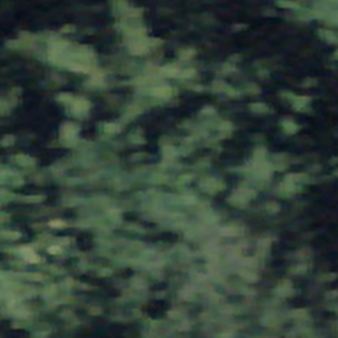
Label: other